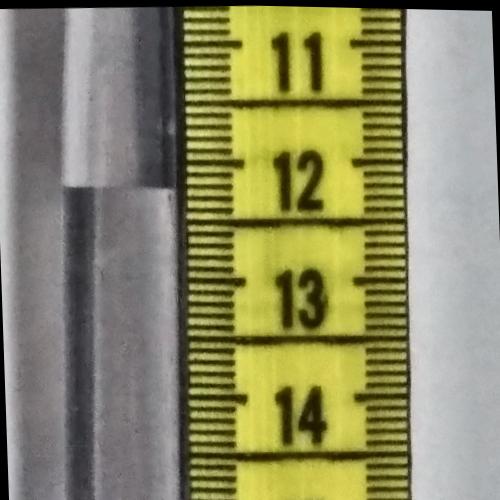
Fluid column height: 12.2 cm